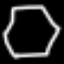
Label: octagon